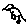
Label: bird